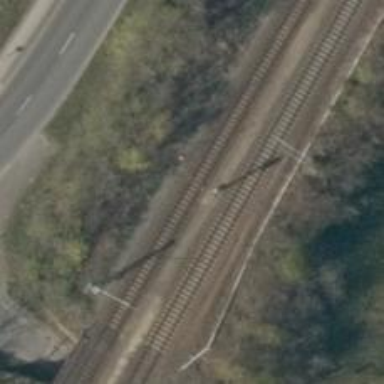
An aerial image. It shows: Railway signal.